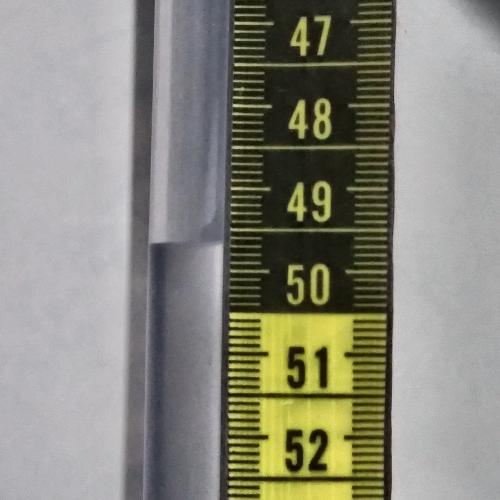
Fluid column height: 49.7 cm